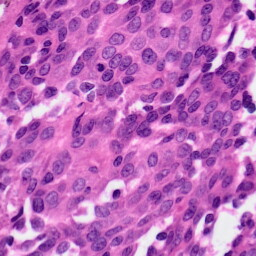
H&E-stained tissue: Ovarian